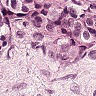
Metastatic tissue present: yes